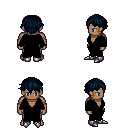
a pixel art fantasy rpg character, male body template, human, dark skin, black robe, red pants, raven short bangs hairstyle, metal boots, four views (front, back, left, right), 2x2 character sprite sheet, small pixel art, hard edges, no anti-aliasing